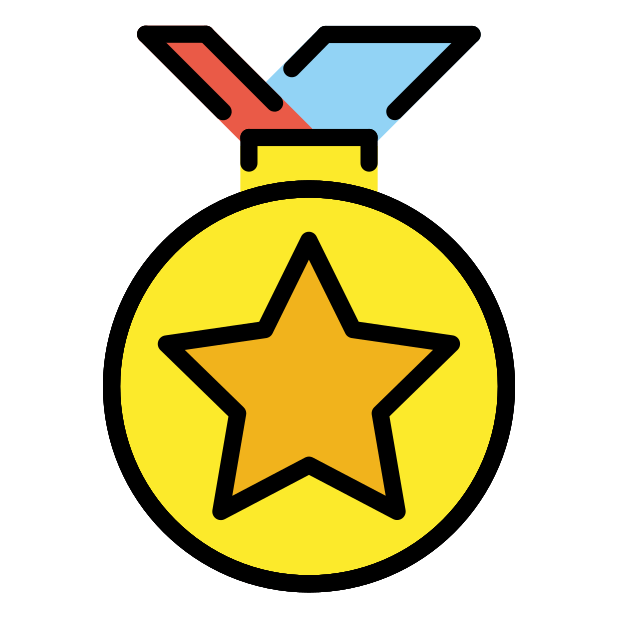
sports medal